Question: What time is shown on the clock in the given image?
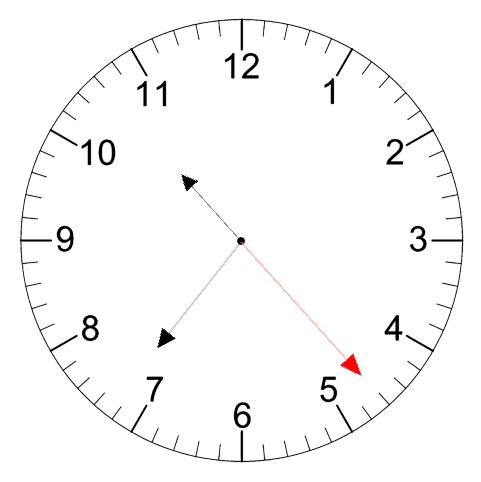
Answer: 10:36:23